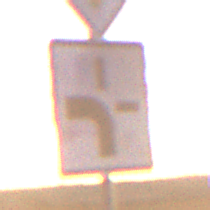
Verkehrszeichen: VerlaufVorfahrtsstrasse1
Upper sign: Vorfahrtsstrasse
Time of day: SunriseSunset
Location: Outdoor (Nature)
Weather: PartlyCloudy
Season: NotSpecified
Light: Natural